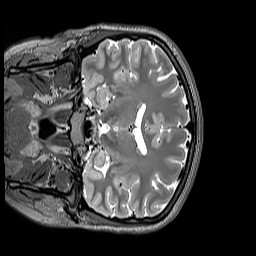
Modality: T2w
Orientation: coronal
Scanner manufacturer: siemens
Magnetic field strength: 3 T
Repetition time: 3.2 s
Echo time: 0.406 s